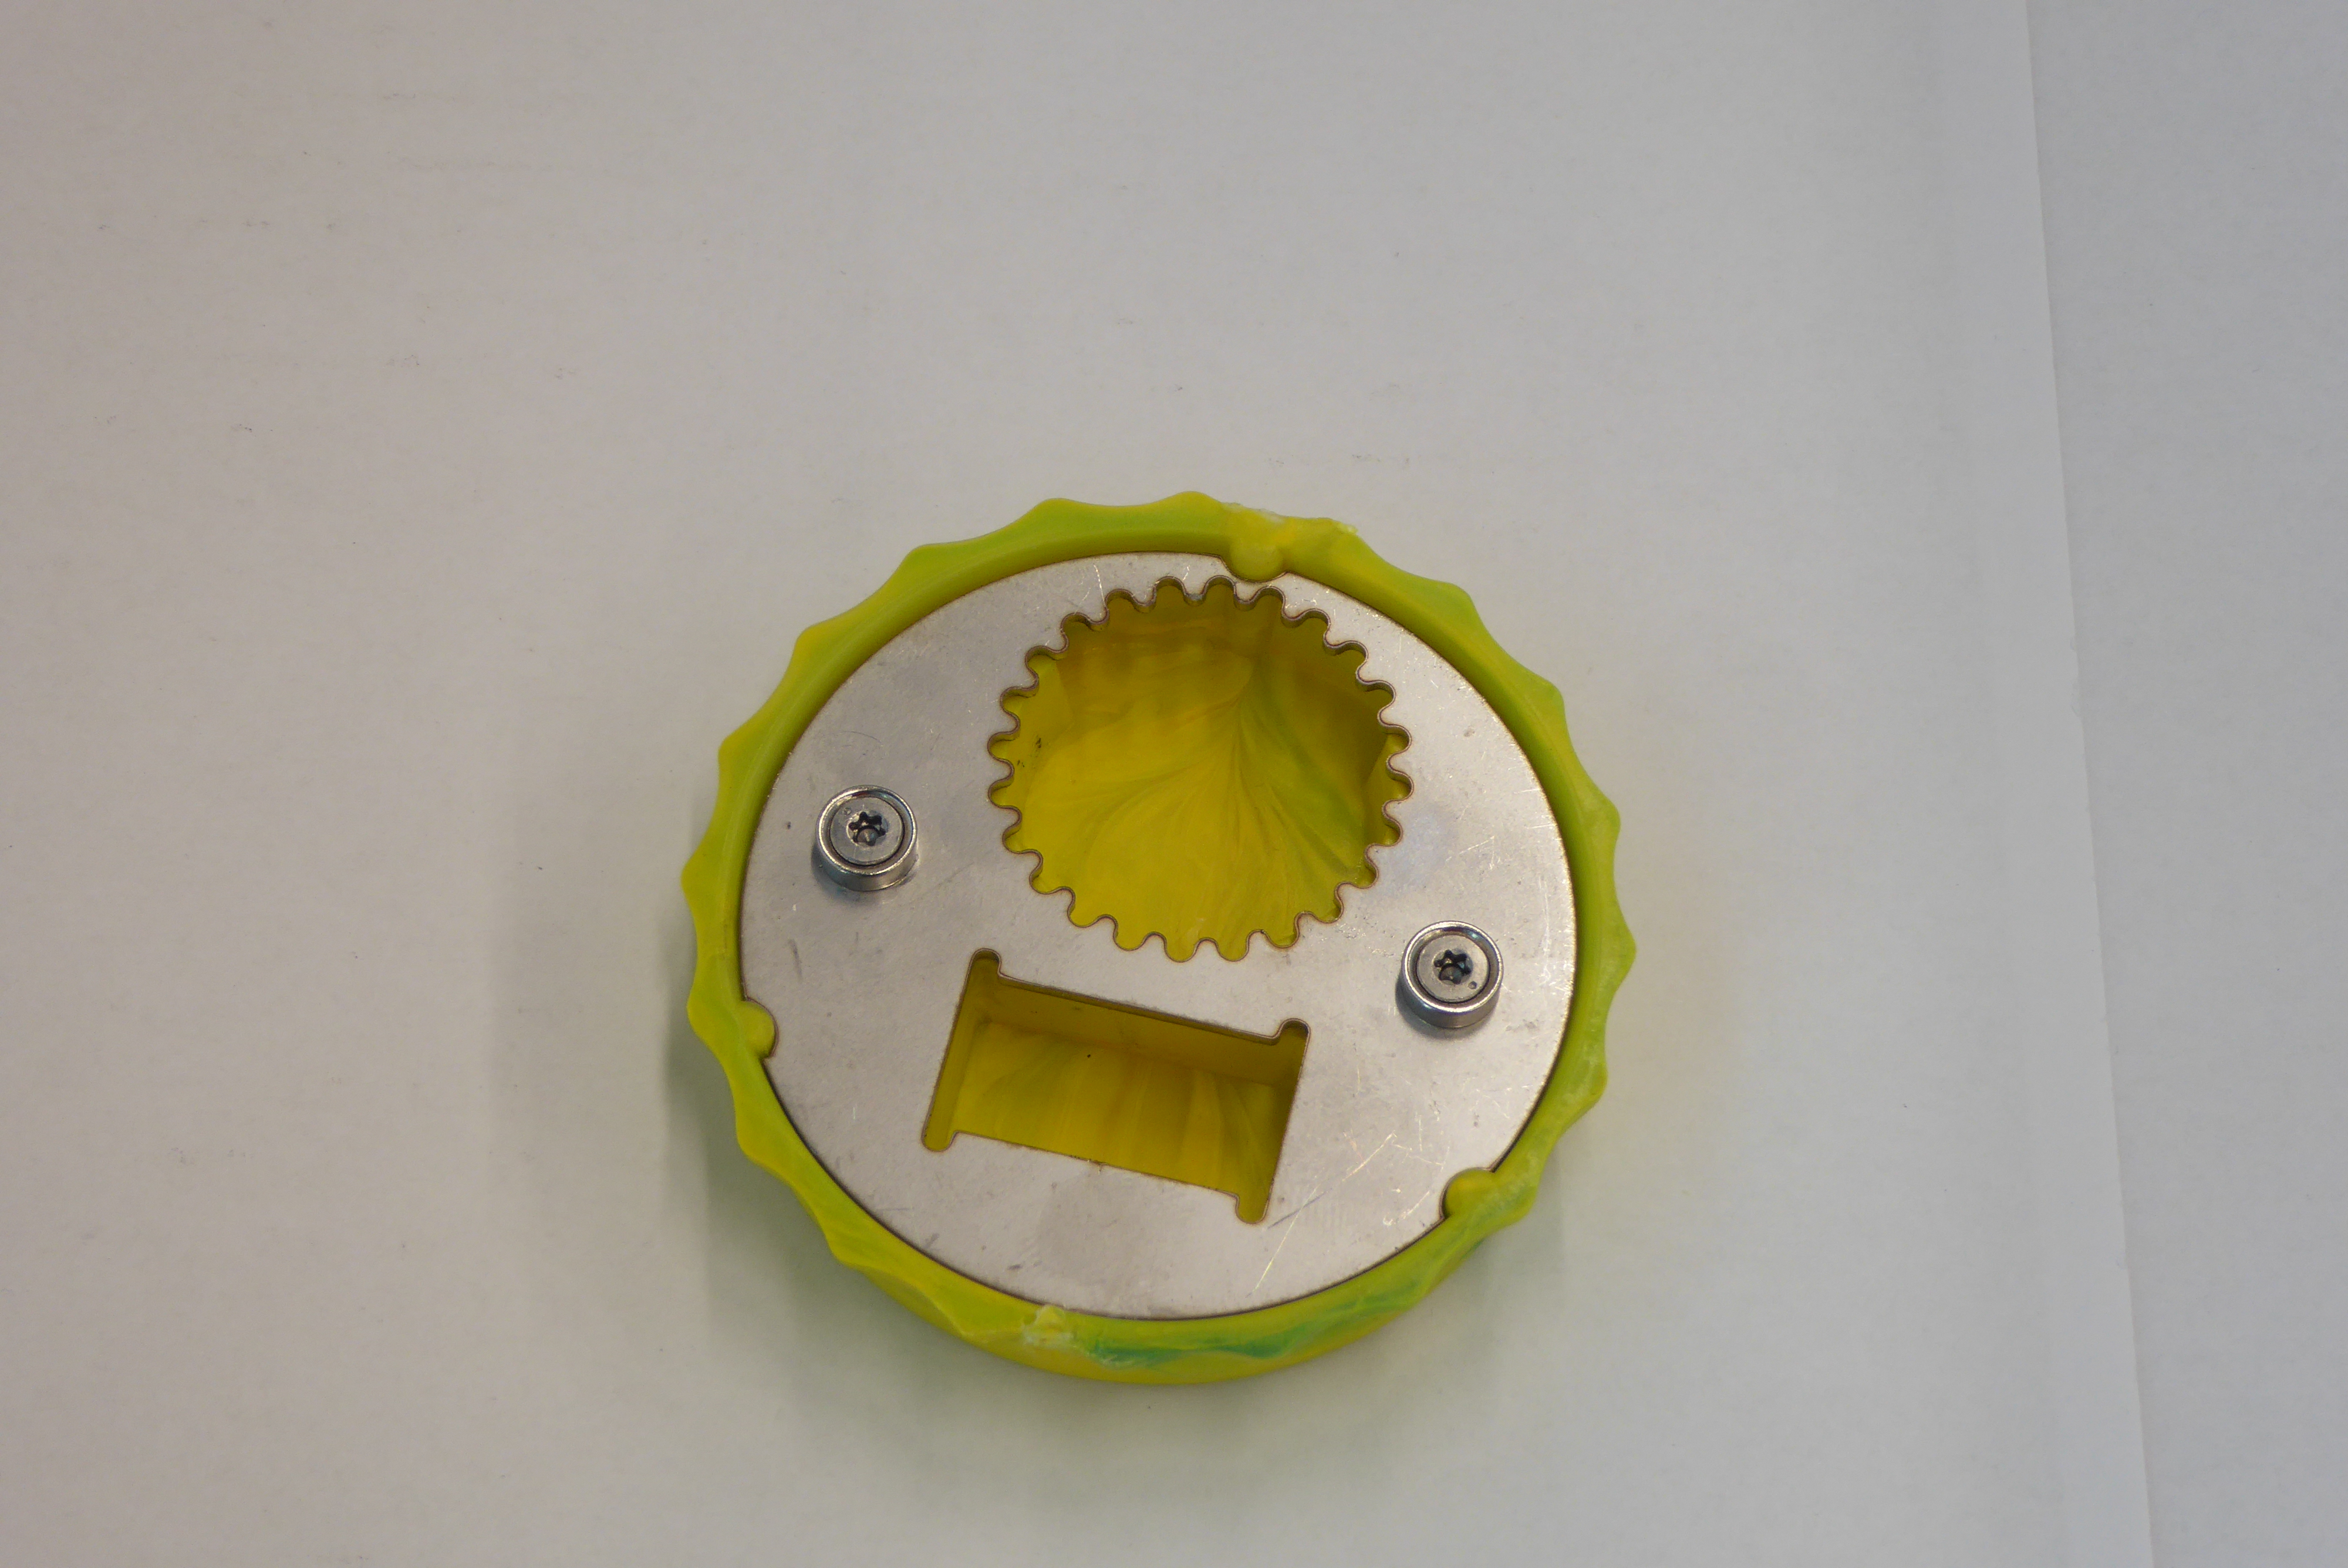
Label: Bottle Opener